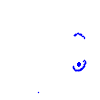
Particle: electron